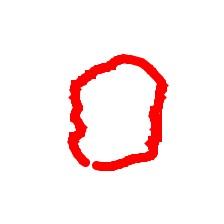
Shape: circle